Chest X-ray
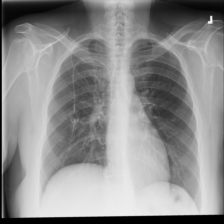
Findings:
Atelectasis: negative
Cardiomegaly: negative
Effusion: negative
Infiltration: negative
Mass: negative
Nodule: negative
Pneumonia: negative
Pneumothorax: negative
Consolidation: negative
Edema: negative
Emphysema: negative
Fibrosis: negative
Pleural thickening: negative
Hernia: negative